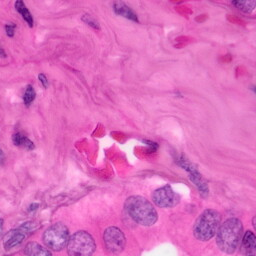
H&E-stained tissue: Pancreatic